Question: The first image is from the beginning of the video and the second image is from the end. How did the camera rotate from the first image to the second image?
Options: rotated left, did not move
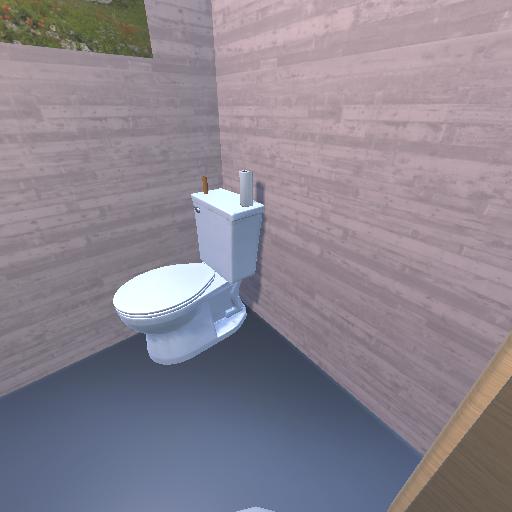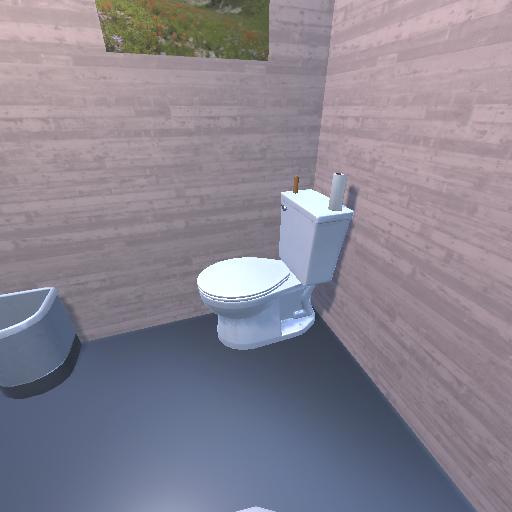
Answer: rotated left